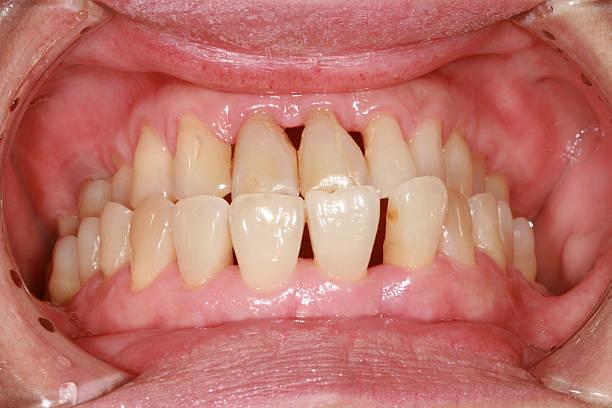
Condition: Gingivitis